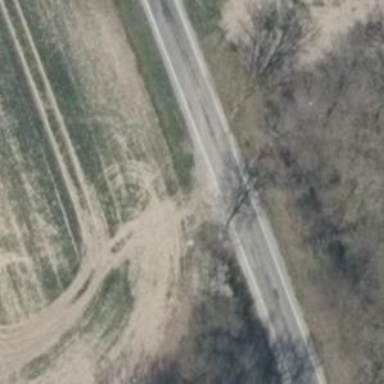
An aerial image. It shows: Secondary road.